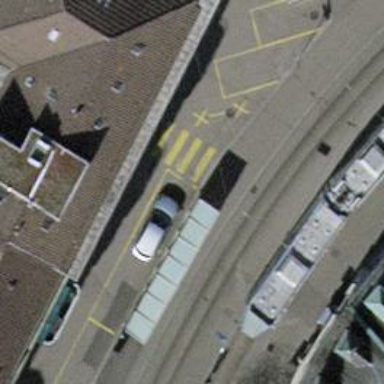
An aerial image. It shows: Platform at the railway with shelter for public transport.